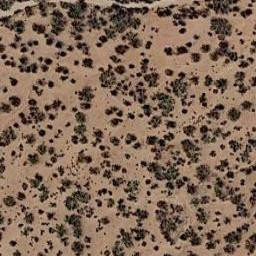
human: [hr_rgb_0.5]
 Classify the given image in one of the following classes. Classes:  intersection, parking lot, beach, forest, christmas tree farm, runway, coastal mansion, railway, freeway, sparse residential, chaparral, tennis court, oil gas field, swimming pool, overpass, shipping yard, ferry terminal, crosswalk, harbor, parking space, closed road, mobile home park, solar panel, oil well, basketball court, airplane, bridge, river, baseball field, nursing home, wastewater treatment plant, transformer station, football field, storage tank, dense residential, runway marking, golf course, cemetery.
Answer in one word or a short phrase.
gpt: chaparral